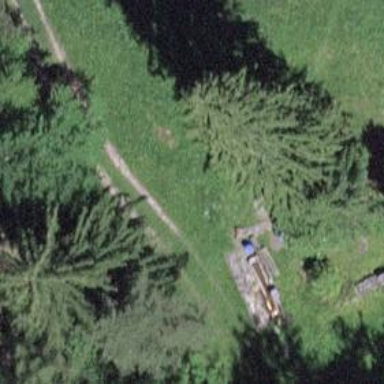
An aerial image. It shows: Picnic site for tourists.